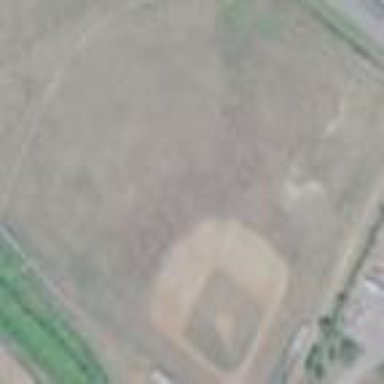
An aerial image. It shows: Baseball pitch for leisure land activities.